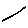
Label: line